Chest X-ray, PA view. Patient: 55 years old, sex F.
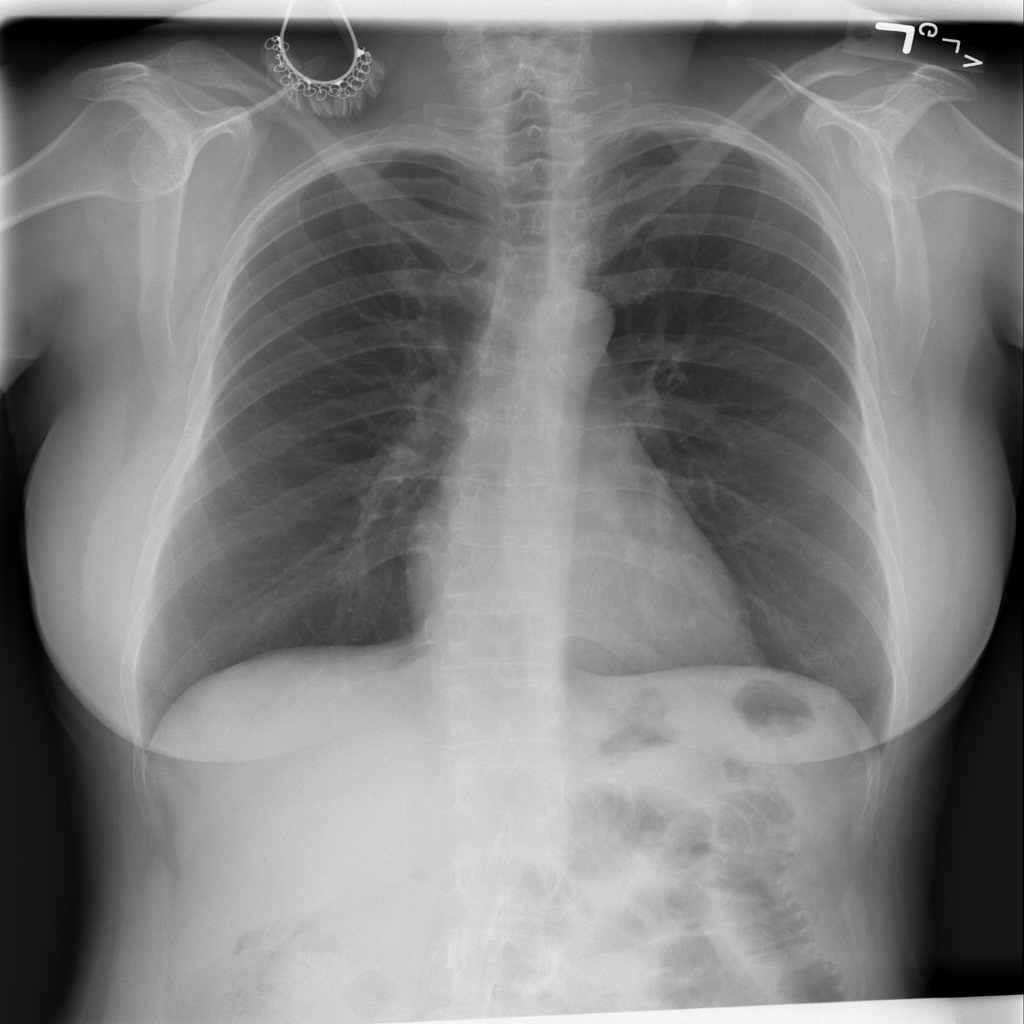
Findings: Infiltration